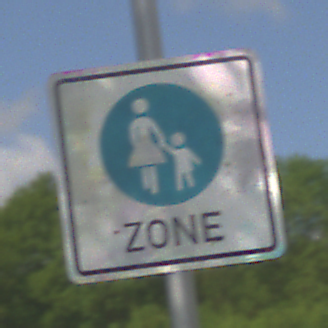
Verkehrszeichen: BeginnFussgaengerzone
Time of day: Midday
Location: Outdoor (RoadRail)
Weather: PartlyCloudy
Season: NotSpecified
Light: Natural